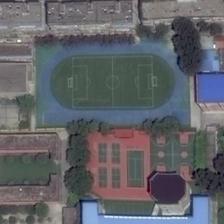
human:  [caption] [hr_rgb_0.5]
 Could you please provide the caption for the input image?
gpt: a playground with many kinds of sports fields is surrounded by some buildings and trees .

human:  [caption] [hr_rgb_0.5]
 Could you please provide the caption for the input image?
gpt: the football field owns green turf and blue runway while there are some tennis courts, basketball courts and various buildings nearby .

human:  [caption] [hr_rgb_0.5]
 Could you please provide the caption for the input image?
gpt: a playground with two basketball fields and four badminton courts and a tennis court next to it is surrounded by some green trees and many buildings .

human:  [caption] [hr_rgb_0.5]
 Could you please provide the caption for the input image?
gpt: some buildings and green trees are around a playground and two basketball fields and four badminton courts and a tennis court .

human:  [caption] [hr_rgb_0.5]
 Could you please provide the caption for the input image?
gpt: a playground with many kinds of sports fields is surrounded by some buildings and trees .